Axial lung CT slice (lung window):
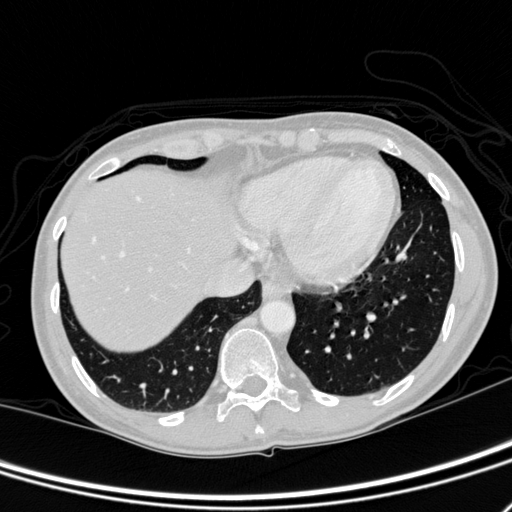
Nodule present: no